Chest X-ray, AP view. Patient: 48 years old, sex F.
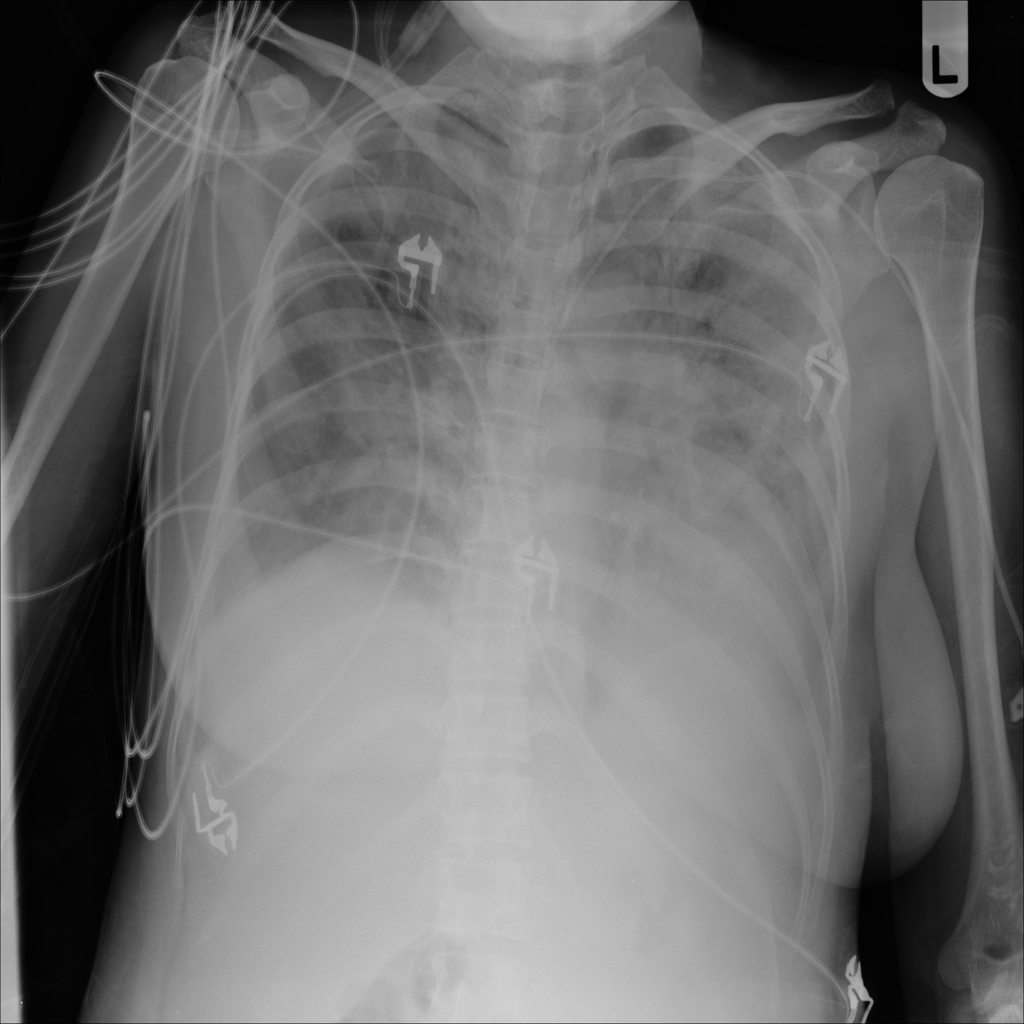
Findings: Infiltration